Interaction volume radius: 10 \u00c5
Interaction volume height: 25 \u00c5
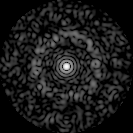
Disorder parameter: 0.8272